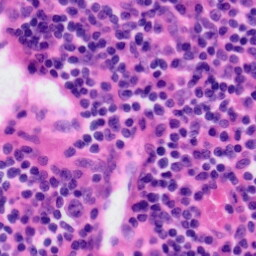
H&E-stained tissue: Tonsil